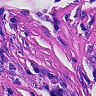
Metastatic tissue present: yes